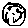
Label: moon